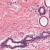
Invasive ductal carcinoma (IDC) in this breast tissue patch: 0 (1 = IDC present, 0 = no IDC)